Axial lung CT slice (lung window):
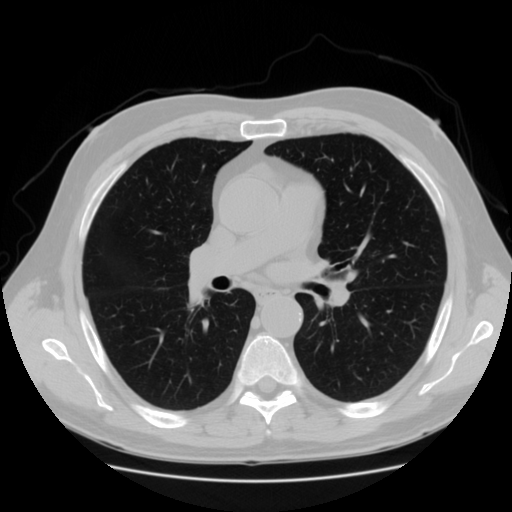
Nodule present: no